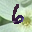
Label: 6